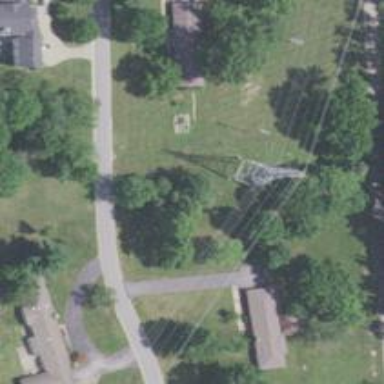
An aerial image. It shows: Lattice structure tower used for power transmission.